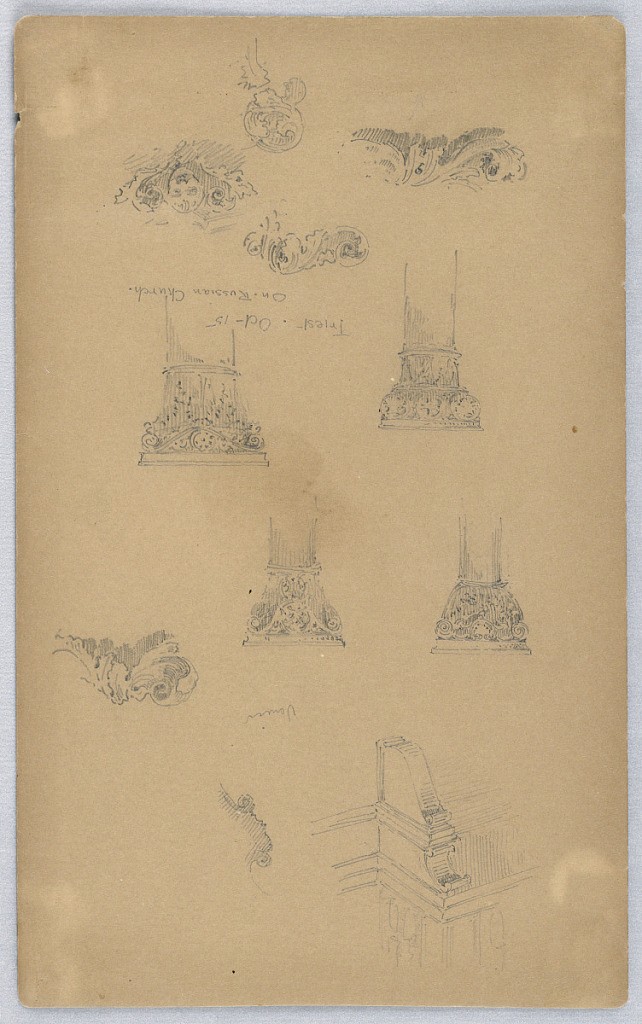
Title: Architectural Details
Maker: Arnold William Brunner, American, 1857–1925
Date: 1883
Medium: Graphite on brown paper
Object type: Drawing
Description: Above, support for window, Venice. Below, tops of capitals and details.